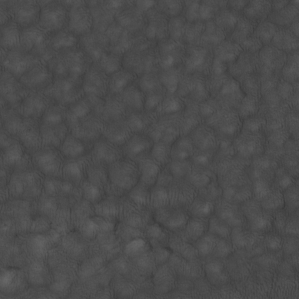
Label: non_frost